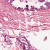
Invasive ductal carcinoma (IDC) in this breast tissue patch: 0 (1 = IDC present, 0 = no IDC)